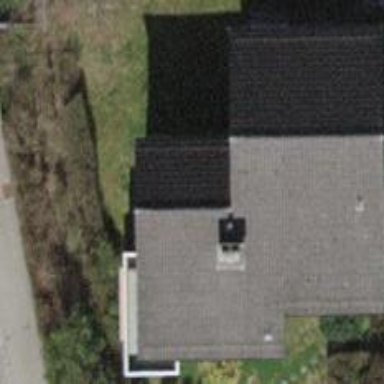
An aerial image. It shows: Detached building with tile roof.